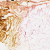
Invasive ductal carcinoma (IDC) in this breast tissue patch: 0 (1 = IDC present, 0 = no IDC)